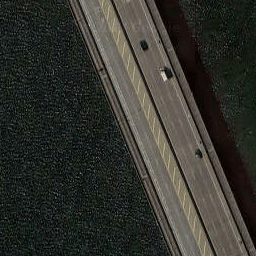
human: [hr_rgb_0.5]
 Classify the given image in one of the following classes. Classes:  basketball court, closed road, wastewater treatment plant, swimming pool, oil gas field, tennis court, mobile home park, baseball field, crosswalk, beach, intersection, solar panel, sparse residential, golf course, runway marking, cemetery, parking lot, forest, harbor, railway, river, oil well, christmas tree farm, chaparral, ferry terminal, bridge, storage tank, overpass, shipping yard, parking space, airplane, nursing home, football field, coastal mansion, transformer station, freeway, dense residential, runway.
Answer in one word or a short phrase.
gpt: bridge